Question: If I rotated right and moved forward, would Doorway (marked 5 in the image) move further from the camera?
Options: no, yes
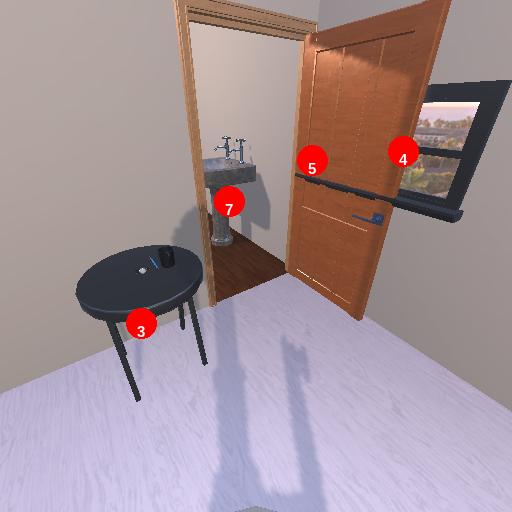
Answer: no